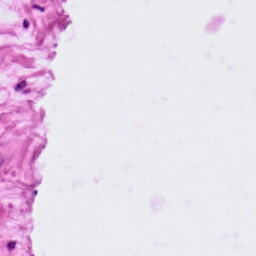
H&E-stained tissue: Ovarian